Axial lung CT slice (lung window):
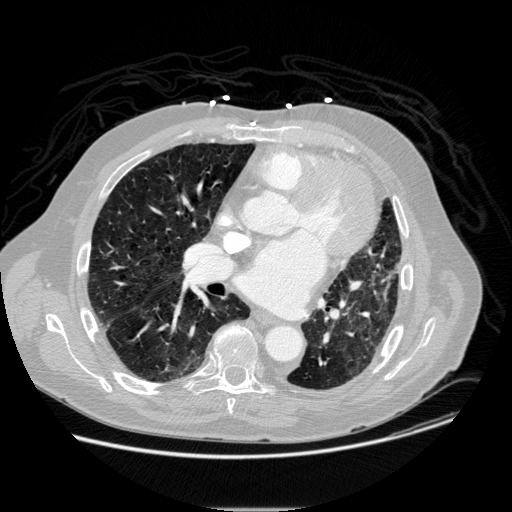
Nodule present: no